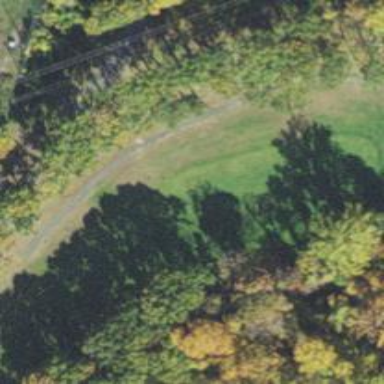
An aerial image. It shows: Grassy fairway on golf course.